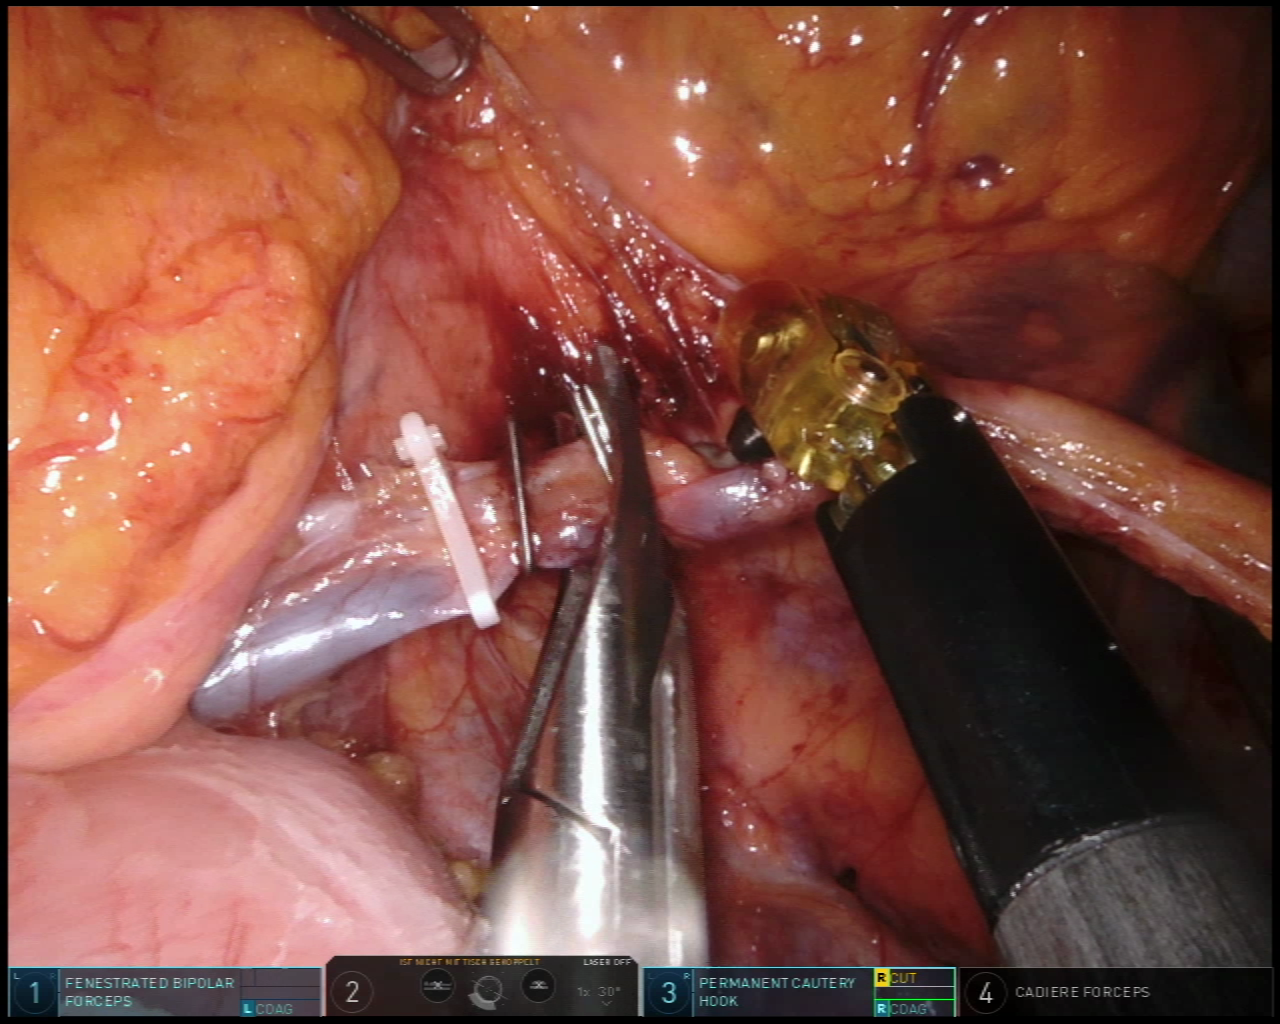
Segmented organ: small_intestine
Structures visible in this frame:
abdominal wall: yes
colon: yes
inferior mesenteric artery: no
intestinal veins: yes
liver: no
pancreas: no
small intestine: yes
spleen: no
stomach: no
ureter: no
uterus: no
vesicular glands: no